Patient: sex F, age 63
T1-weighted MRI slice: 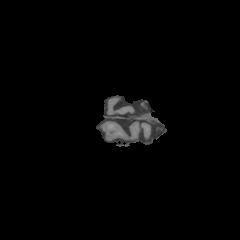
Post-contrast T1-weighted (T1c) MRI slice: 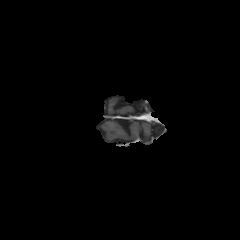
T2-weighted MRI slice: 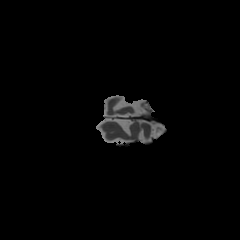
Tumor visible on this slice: no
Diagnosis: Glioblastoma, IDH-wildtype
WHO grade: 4